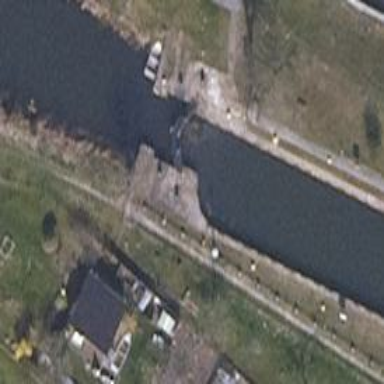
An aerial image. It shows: Lock gate along waterway.